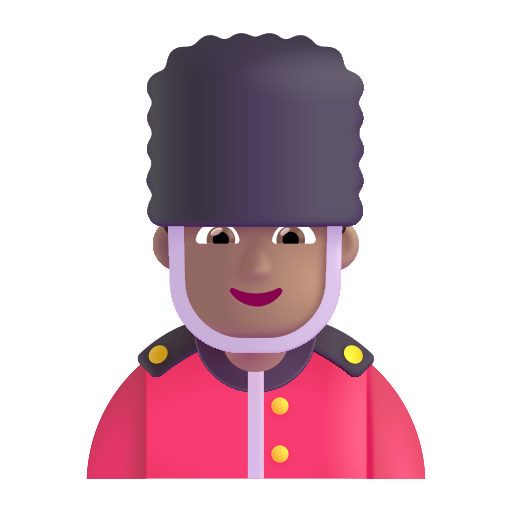
man guard color